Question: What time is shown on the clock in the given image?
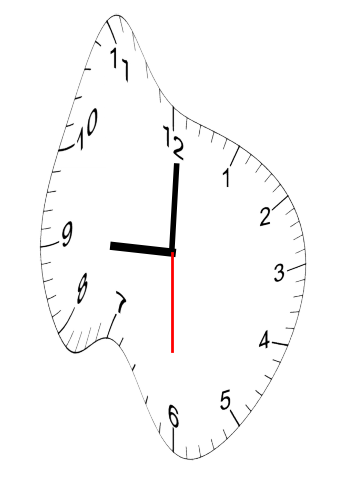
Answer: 09:00:30